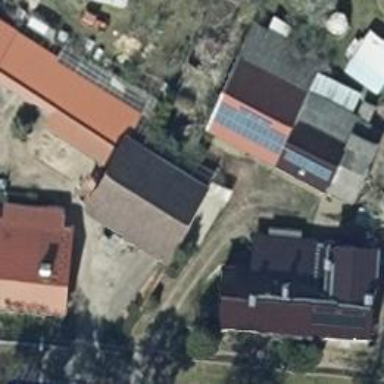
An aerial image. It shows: Building with gabled roof oriented across.